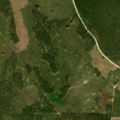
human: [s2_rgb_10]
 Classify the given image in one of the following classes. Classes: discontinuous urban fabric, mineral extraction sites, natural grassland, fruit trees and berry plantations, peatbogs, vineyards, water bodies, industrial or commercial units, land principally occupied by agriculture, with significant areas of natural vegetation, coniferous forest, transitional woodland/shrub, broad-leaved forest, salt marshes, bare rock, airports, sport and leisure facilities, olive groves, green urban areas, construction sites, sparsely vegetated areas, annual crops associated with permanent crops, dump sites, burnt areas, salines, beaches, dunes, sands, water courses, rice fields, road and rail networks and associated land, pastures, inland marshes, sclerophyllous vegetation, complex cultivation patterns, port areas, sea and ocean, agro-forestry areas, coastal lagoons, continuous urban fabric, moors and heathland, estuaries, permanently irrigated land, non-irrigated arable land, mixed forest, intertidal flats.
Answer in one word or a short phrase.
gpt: coniferous forest, transitional woodland/shrub